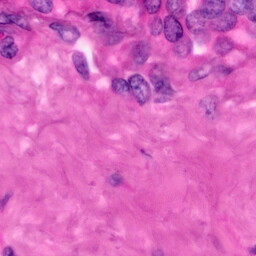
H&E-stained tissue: Pancreatic